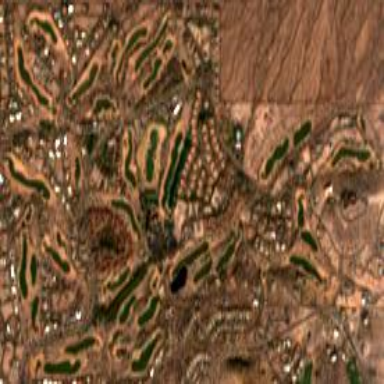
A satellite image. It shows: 36-hole golf course categorized as leisure land.